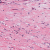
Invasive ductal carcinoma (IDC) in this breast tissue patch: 0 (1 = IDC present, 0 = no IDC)